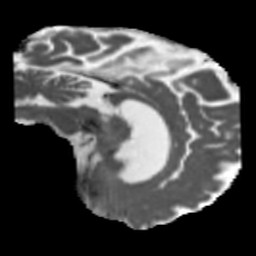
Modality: MD
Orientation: sagittal
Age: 71
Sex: male
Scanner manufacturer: siemens
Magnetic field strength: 3 T
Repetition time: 5.47 s
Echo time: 0.0854 s